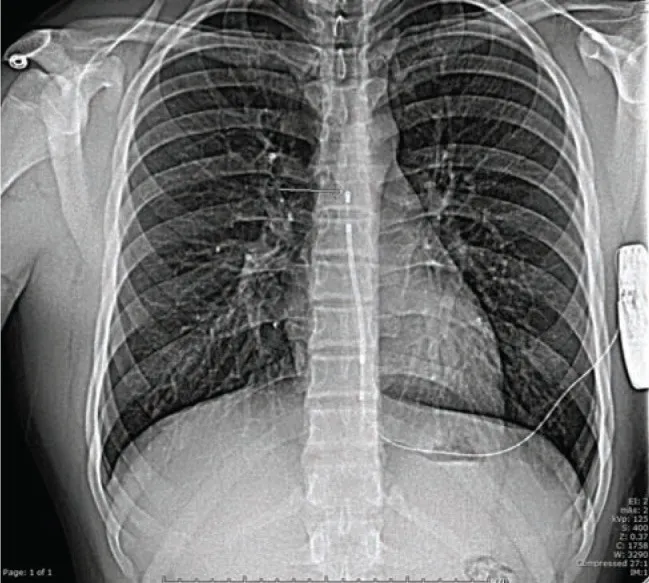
Note the proper post-surgical positioning of the lead.
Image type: radiology (x_ray)